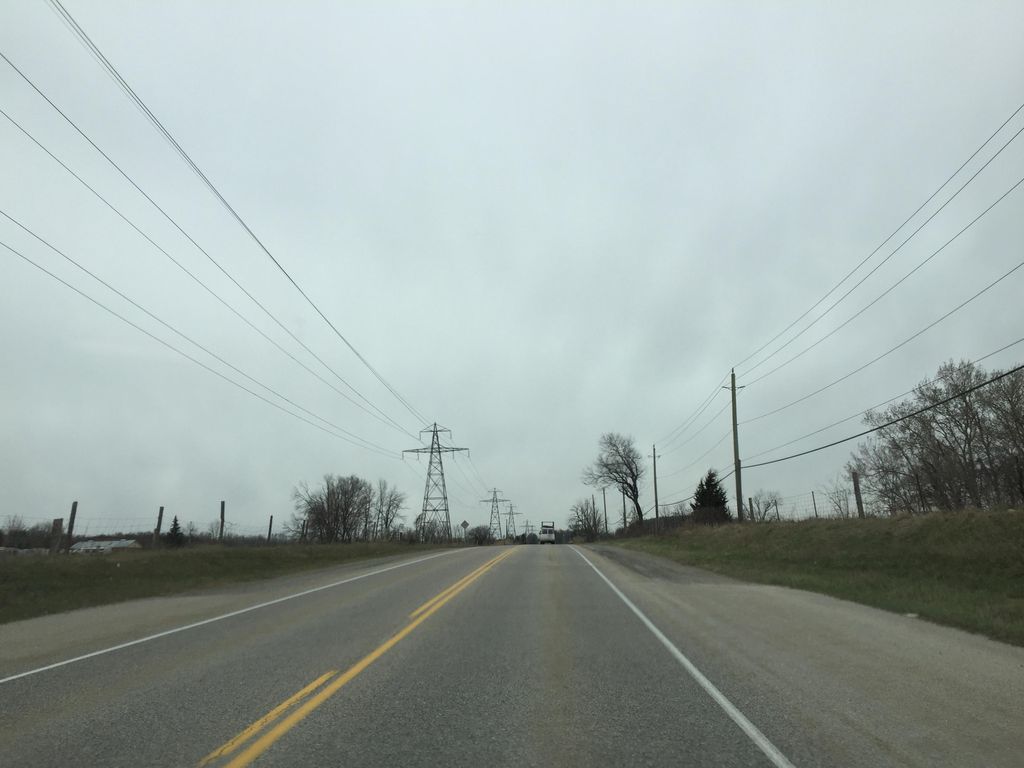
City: kitchener-waterloo